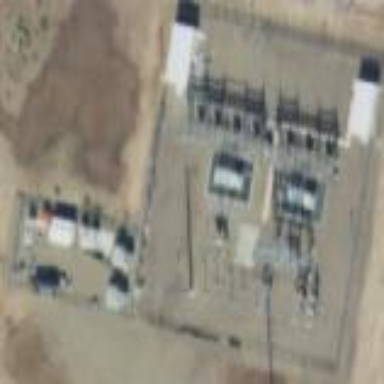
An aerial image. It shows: Distribution substation surrounded by fence.